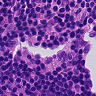
Metastatic tissue present: no